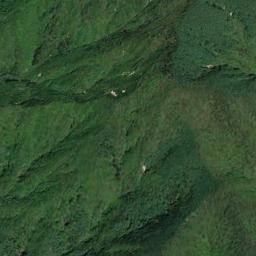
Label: mountain